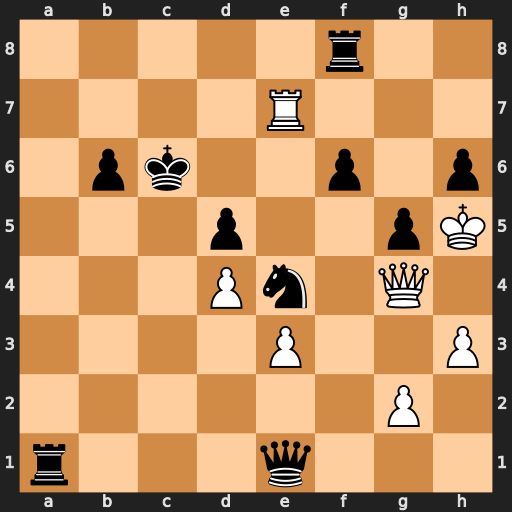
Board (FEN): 5r2/4R3/1pk2p1p/3p2pK/3Pn1Q1/4P2P/6P1/r3q3
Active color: w
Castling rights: -
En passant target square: -
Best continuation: Qd7#